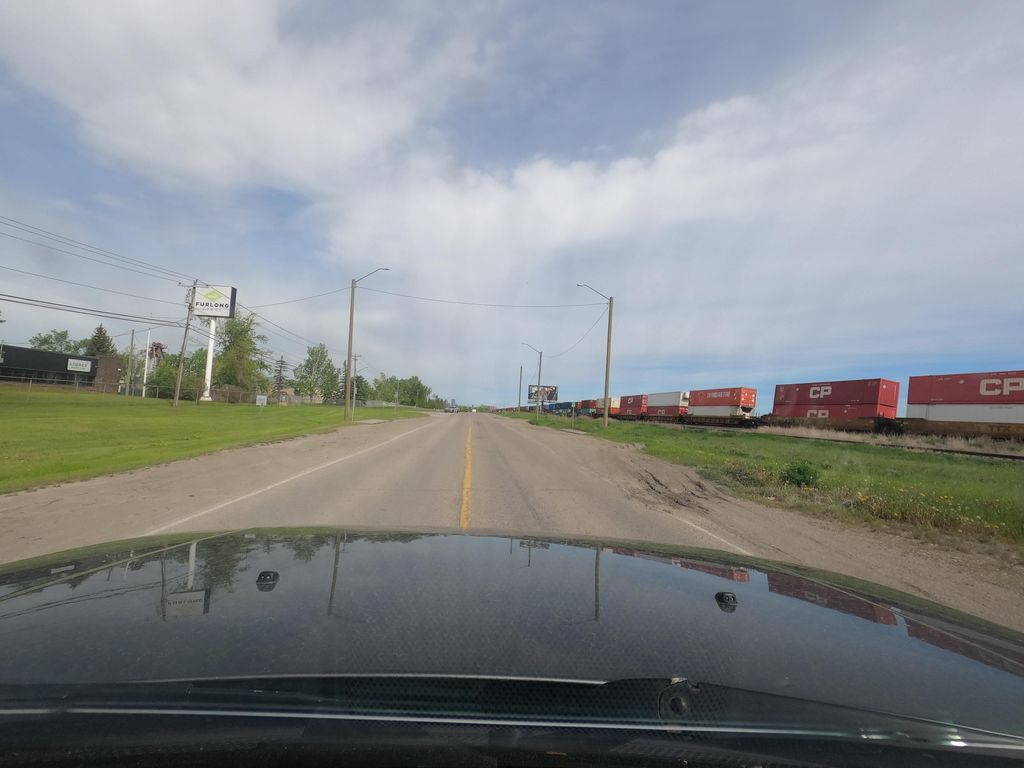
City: calgary